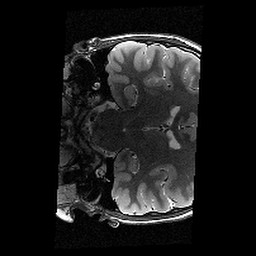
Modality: T2w
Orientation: coronal
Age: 13
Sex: male
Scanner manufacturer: siemens
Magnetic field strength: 3 T
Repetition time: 8.46 s
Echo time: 0.067 s